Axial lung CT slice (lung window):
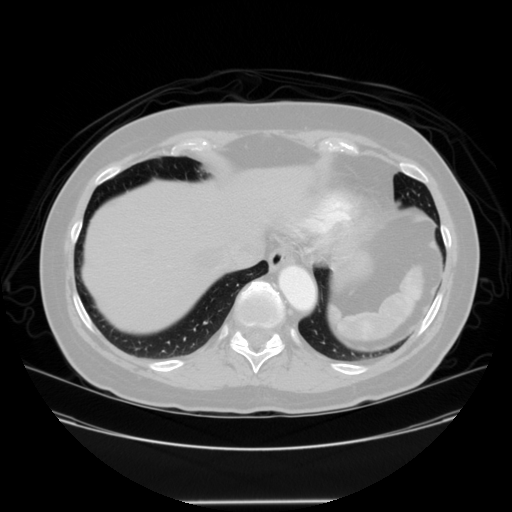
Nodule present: no